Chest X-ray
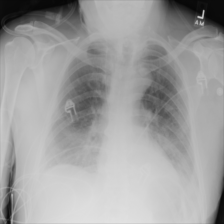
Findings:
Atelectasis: negative
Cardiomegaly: negative
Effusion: positive
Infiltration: positive
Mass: negative
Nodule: negative
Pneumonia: negative
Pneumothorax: negative
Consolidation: negative
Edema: negative
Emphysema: negative
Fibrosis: negative
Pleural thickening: negative
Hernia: negative